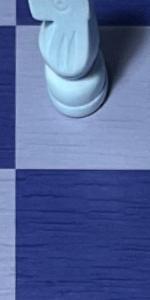
Label: Empty